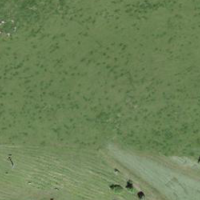
EUNIS habitat code: 24
Species observed at this site:
Blackstonia perfoliata